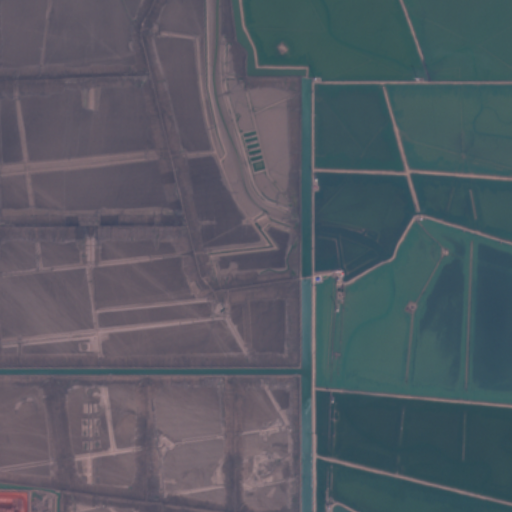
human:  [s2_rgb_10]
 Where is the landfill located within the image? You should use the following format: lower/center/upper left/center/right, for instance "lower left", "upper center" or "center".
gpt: The landfill is located in the lower left of the image.
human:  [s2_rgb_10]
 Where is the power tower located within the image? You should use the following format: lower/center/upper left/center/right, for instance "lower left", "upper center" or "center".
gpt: The power tower is located in the center right of the image.
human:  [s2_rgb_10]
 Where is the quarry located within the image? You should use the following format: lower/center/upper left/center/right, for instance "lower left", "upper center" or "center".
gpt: There is no quarry in the image.